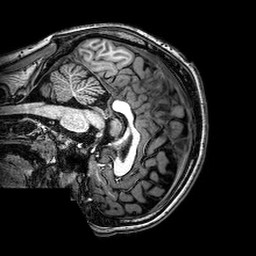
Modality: T1w
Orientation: sagittal
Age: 20
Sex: female
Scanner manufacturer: philips
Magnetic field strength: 3 T
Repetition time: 0.008216 s
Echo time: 0.00376 s